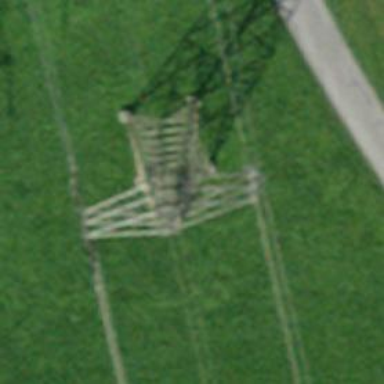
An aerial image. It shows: Three power lines with cables.